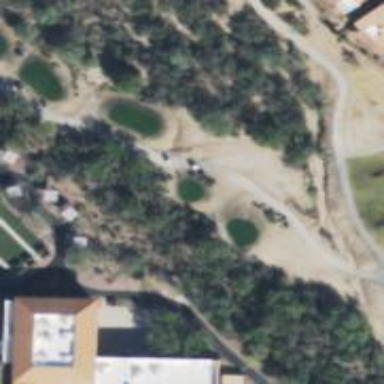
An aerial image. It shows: Service road designated as golf cart path.